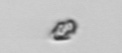
Label: Heterocapsa_rotundata